【题型】填空题　【知识点】向量　【难度】easy
在如图所示的向量$\vec{a}$，$\vec{b}$，$\vec{c}$，$\vec{d}$，$\vec{e}$中（小正方形的边长为1），找出存在下列关系的向量：

$^{\textcircled{1}}$共线向量：$\underline{\quad\quad\quad\quad}$；

$^{\textcircled{2}}$方向相反的向量：$\underline{\quad\quad\quad\quad}$；

$^{\textcircled{3}}$模相等的向量：$\underline{\quad\quad\quad\quad}$。
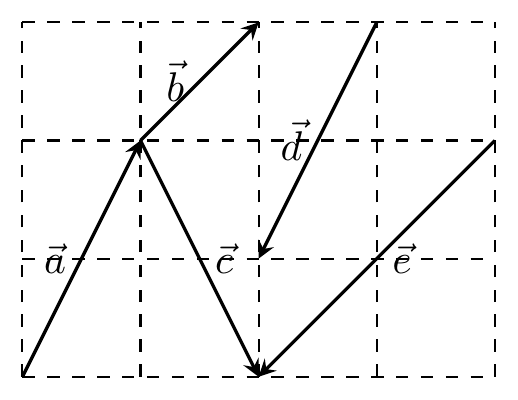
【解答】
【答案】$\vec{a}$与$\vec{d}$，$\vec{b}$与$\vec{e}$；$\vec{a}$与$\vec{d}$，$\vec{b}$与$\vec{e}$；$\vec{a}$，$\vec{c}$，$\vec{d}$

【分析】观察图形，利用共线向量、方向相反向量、模相等的向量的意义判断作答。

【解析】观察图形，$\vec{a} \parallel \vec{d}$，$\vec{b} \parallel \vec{e}$，因此$\vec{a}$与$\vec{d}$是共线向量，并且方向相反；$\vec{b}$与$\vec{e}$是共线向量，并且方向相反，

显然$|\vec{a}| = \sqrt{5}$，$|\vec{c}| = \sqrt{5}$，$|\vec{d}| = \sqrt{5}$，因此$\vec{a}$，$\vec{c}$，$\vec{d}$的模相等。

故答案为：$\vec{a}$与$\vec{d}$，$\vec{b}$与$\vec{e}$；$\vec{a}$与$\vec{d}$，$\vec{b}$与$\vec{e}$；$\vec{a}$，$\vec{c}$，$\vec{d}$。